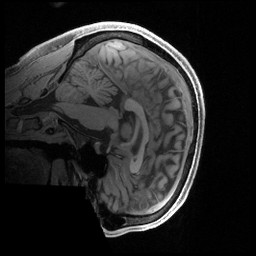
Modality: T1w
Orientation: sagittal
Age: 30
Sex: male
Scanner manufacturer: siemens
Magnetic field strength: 3 T
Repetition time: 2.4 s
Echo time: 0.00222 s